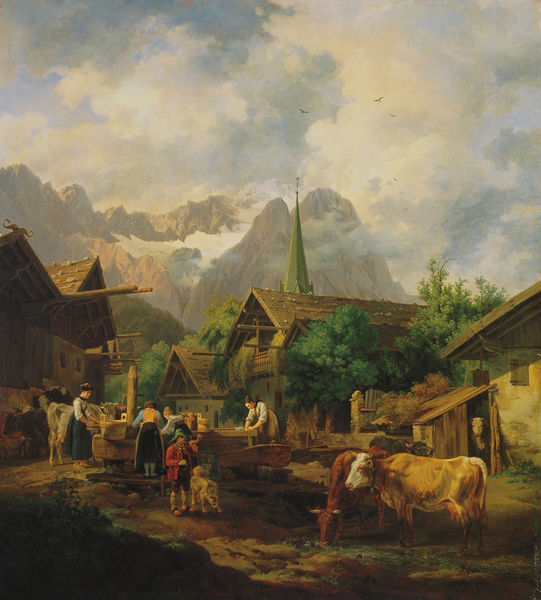
Titel: Morgenstunde in Partenkirchen
Künstler: Peter von Hess
Standort: St. Petersburg
Institution: Eremitage
Schlagwörter: baum, berg, blau, gemälde, himmel, mann, schatten, weiß, wolken, bäume, frauen, gelb, grün, kirchturm, landschaft, menschen, stadt, wäsche, abend, braun, frau, holz, hut, männer, schwarz, strasse, dach, haus, hund, rot, schnee, tier, tiere, weg, mensch, spitze, öl, erde, häuser, kühe, morgen, natur, vieh, vögel, gatter, hütte, kirche, sonne, boden, land, kind, tal, arbeit, bauern, brunnen, genre, kinder, schuppen, turm, turmspitze, deutschland, magd, bäuerinnen, heu, berge, gebirge, gletscher, dorf, dächer, giebel, herde, kuh, rind, alm, massiv, hof, idylle, markt, platz, arbeiter, wagen, junge, frühling, bauer, waschen, bergdorf, rinder, scheune, weiden, bayern, alpen, österreich, tracht, biedermeier, bauernhaus, bauernhäuser, stall, siedlung, trog, tränke, baüme, nutztier, sach, tirol, ochsen, stier, ziege, verschlag, mägde, dorfplatz, holzdach, kriche, hausdach, wäscherin, bergwelt, begüsch, bäerinnen, dachtraufe, dorfbrunnen, gebige, ziehe, zugspitze, zucht, hausdächer, landwirtschat, mwnschen, +waschen